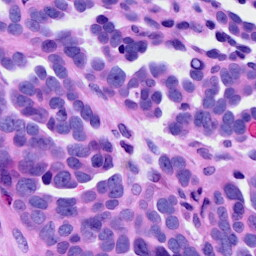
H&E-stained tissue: Ovarian